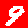
Digit: 9